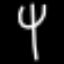
Label: fork